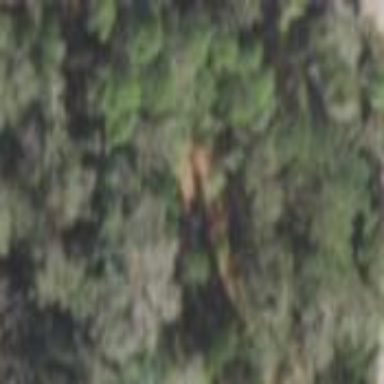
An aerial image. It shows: Mixed woodland area with various types of leaves.